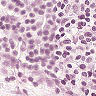
Metastatic tissue present: no